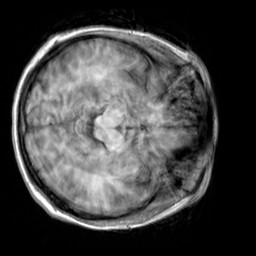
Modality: T1w
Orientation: axial
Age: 25
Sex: female
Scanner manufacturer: siemens
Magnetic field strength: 3 T
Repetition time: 2.3 s
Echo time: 0.00303 s